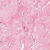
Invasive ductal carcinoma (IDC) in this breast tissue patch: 0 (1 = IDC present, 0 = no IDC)